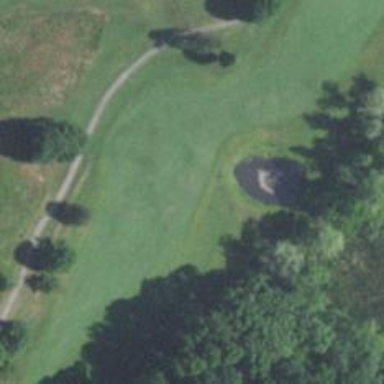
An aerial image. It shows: View of golf hole.